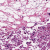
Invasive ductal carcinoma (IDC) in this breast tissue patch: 0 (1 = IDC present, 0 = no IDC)